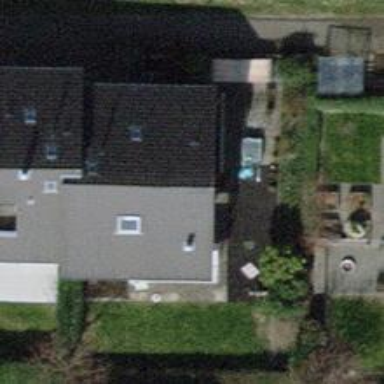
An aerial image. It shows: Semidetached house.